Question: So I have a connection source where it imports an XML file from a URL. The XML contains a few dates that are formatted in mm/dd/yy, however Excel doesn't seem to be able to tell that it is 20xx and instead asks me to specify whether it is 19xx or 20xx after each refresh I do to the data (the data gets updated daily).
So I made a script that fixes that issue using copy/paste. Problem is that it is slow and it can't be done in the background. If I run the script while I'm on a different worksheet it would start changing sheets really quickly and freeze for a few seconds. Here is my code below:
'''
Sub test()
Dim listCols As ListColumns
Set listCols = Sheets("RawData").ListObjects("RawTable").ListColumns
'Sets the very last row & column to 0, to be copied later
Range("XFD1048576").Value = "0"
For col = 1 To listCols.Count 'Iterate through columns in table
If listCols(col) = "DATECOL1" Or listCols(col) = "DATECOL2" Or listCols(col) = "DATECOL3" _
Or listCols(col) = "DATECOL4" Or listCols(col) = "DATECOL5" Or listCols(col) = "RESERVATIONEND" Then
For Each cell In listCols(col).DataBodyRange.Cells
If cell.Value <> "" Then 'ignore empty cells
'Copies the very last column & row
With Range("XFD1048576")
.Copy
End With
'Pastes the '0' value from above and adds it to the original value in the cell it is pasting in
With cell
.PasteSpecial xlPasteValues, xlPasteSpecialOperationAdd
.NumberFormat = "mm/dd/yy"
End With
Application.CutCopyMode = False
End If
Next
End If
Next
Range("XFD1048576").ClearContents 'Clear the '0' in there
End Sub
'''
Any help is appreciated.

EDIT2:
I'm not sure what it is, but using the .value = .value definitey works. I tested it using a simple code as shown below:
'''
Sub test3()
With Range("W1:W59")
.Value = .Value
.NumberFormat = "mm/dd/yy"
End With
End Sub
'''
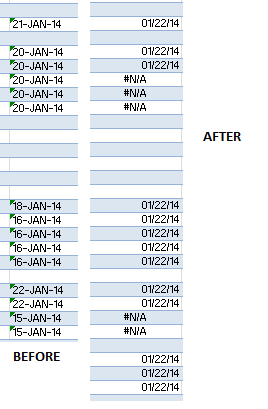
Answer: Her's a more efficient version of your code. It avoids the copy/paste operation, and the loop throught the cells
'''
Sub Demo()
Dim listCols As ListColumns
Dim col As Long
Dim cell As Range
Set listCols = Sheets("RawData").ListObjects("RawTable").ListColumns
FormatDates listCols("DATECOL1")
FormatDates listCols("DATECOL2")
FormatDates listCols("DATECOL3")
FormatDates listCols("DATECOL4")
FormatDates listCols("DATECOL5")
FormatDates listCols("RESERVATIONEND")
End Sub
Private Sub FormatDates(ListCol As ListColumn)
Dim rng As Range, arr As Range
On Error Resume Next
Set rng = ListCol.DataBodyRange.SpecialCells(xlCellTypeConstants)
On Error GoTo 0
If Not rng Is Nothing Then
For Each arr In rng.Areas
With arr
.NumberFormat = "mm/dd/yy"
.Value = .Value
End With
Next
End If
End Sub
'''